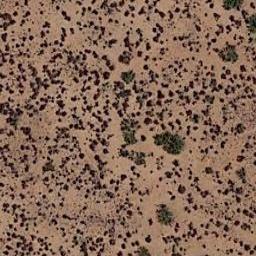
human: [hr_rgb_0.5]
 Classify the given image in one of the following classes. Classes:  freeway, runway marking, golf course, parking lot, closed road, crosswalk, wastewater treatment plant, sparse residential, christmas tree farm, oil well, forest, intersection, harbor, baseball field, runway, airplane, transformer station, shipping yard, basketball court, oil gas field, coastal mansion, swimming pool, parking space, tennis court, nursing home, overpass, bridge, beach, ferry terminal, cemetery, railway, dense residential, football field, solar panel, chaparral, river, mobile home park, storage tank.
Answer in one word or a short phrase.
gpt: chaparral